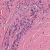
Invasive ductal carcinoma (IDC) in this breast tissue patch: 1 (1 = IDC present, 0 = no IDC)